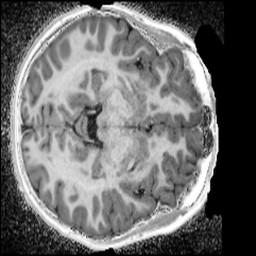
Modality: UNIT1_denoised
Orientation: axial
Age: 13
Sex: male
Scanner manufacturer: siemens
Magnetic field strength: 3 T
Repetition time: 4 s
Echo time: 0.00299 s